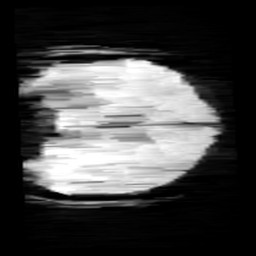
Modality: minIP
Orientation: coronal
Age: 10
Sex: female
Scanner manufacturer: siemens
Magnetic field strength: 3 T
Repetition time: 0.027 s
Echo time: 0.02 s